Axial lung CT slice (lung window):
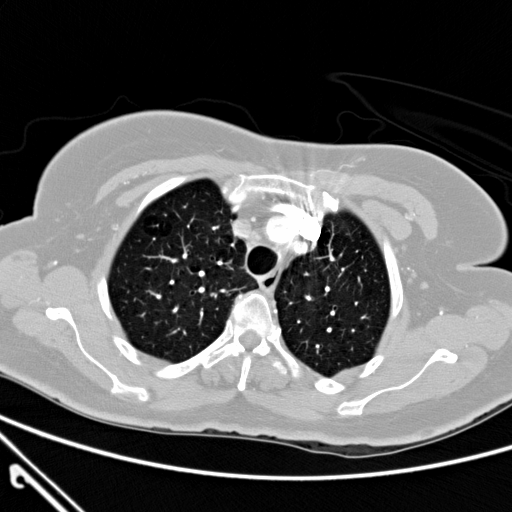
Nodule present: no